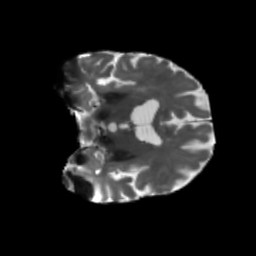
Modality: T2w
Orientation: coronal
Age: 68
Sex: male
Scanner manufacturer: siemens
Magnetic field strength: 3 T
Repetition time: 5.25 s
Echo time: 0.08 s